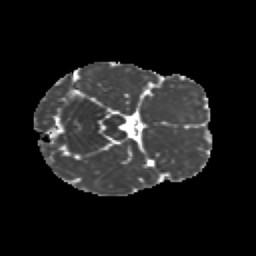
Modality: MD
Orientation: axial
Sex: male
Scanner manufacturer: siemens
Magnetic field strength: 3 T
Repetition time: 5 s
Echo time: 0.071 s